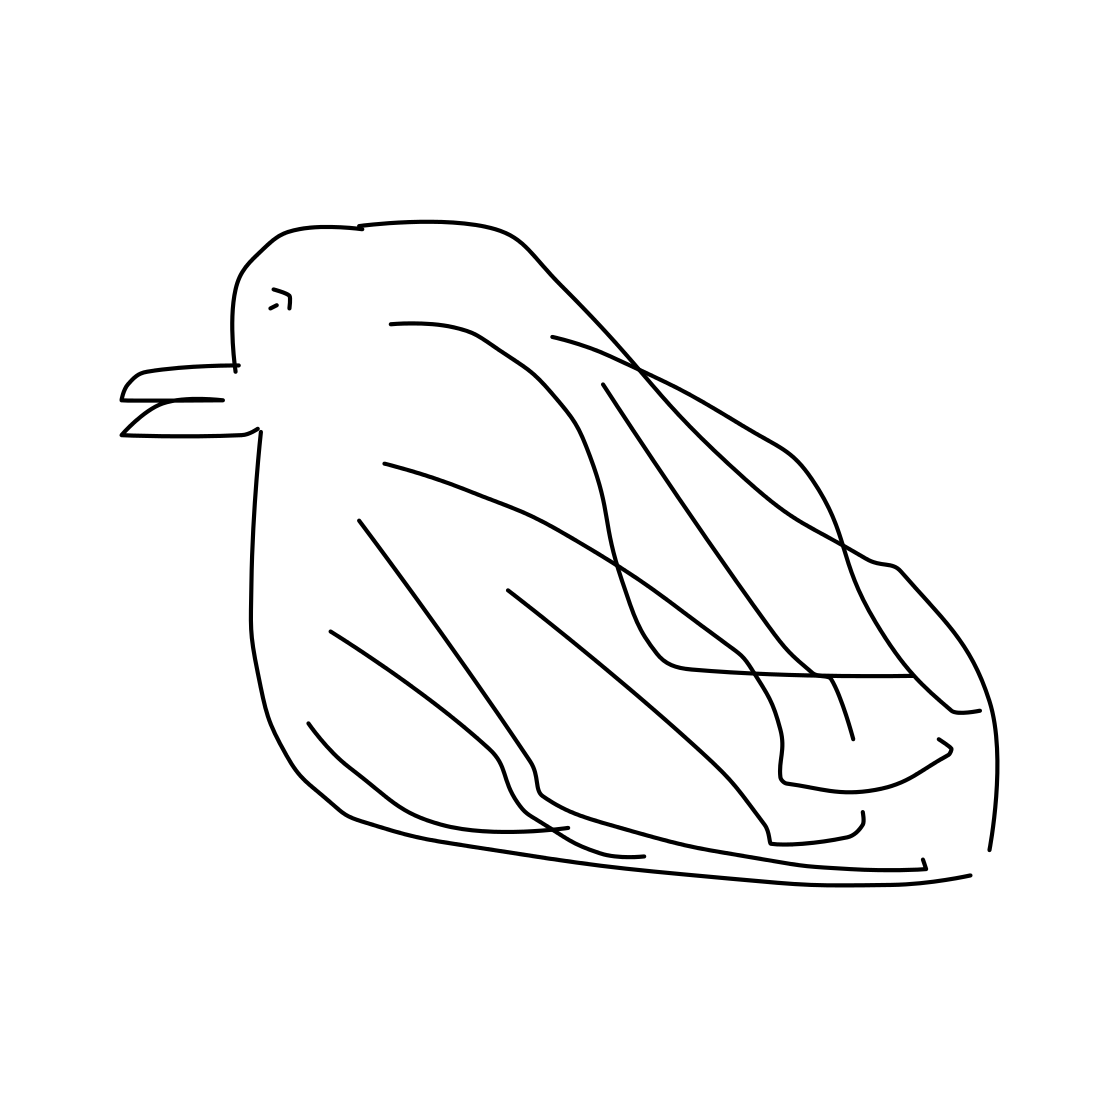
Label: parrot